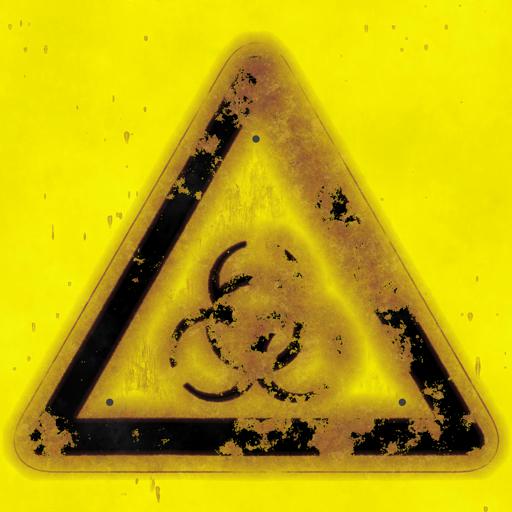
Tags: apocalypse biology danger genetic rust sign warning yellow